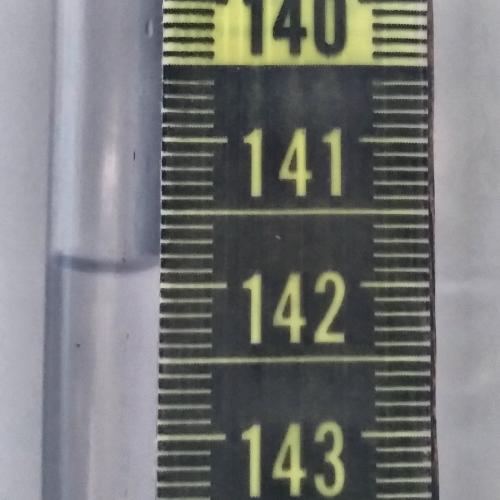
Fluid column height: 141.9 cm